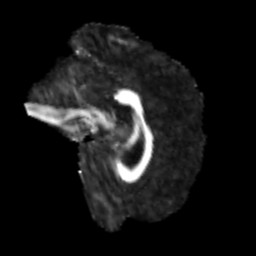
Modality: FA
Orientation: sagittal
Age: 35
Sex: male
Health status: healthy
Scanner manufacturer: siemens
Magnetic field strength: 3 T
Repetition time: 3.6 s
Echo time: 0.092 s